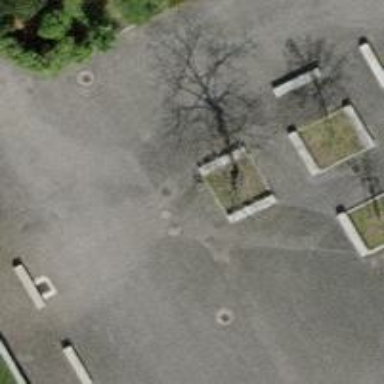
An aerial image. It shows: Concrete bench.